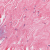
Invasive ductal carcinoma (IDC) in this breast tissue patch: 0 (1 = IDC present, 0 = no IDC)